Question: '''
<?xml version="1.0" encoding="utf-8"?>
<RelativeLayout xmlns:android="http://schemas.android.com/apk/res/android"
android:layout_width="match_parent"
android:layout_height="match_parent"
android:orientation="vertical" >
<RelativeLayout
android:id="@+id/contact_relMainHeader"
android:layout_width="match_parent"
android:layout_height="55dip"
android:background="#00ad9a"
android:padding="5dp" >
<ImageView
android:id="@+id/contact_btnMenu"
android:layout_width="wrap_content"
android:layout_height="wrap_content"
android:layout_alignParentLeft="true"
android:layout_centerVertical="true"
android:layout_marginBottom="9dip"
android:layout_marginTop="9dip"
android:src="@drawable/backbutton" />
<ImageView
android:id="@+id/textView"
android:layout_width="wrap_content"
android:layout_height="wrap_content"
android:layout_centerHorizontal="true"
android:layout_centerVertical="true"
android:layout_marginBottom="3dip"
android:layout_marginTop="3dip"
android:gravity="center"
android:src="@drawable/centertext" />
</RelativeLayout>
<LinearLayout
android:id="@+id/Llayout"
android:layout_width="fill_parent"
android:layout_height="fill_parent"
android:layout_below="@+id/contact_relMainHeader"
android:background="@android:color/transparent"
android:orientation="vertical" >
<RelativeLayout
android:id="@+id/Rlayout"
android:layout_width="fill_parent"
android:layout_height="0dp"
android:layout_weight="1" >
<LinearLayout
android:id="@+id/contact_linearHeader1"
android:layout_width="match_parent"
android:layout_height="match_parent" >
<com.lociiapp.MapWrapperLayout
android:id="@+id/map_relative_layout"
android:layout_width="match_parent"
android:layout_height="match_parent" >
<fragment
android:id="@+id/map"
android:layout_width="match_parent"
android:layout_height="match_parent"
class="com.google.android.gms.maps.SupportMapFragment" />
<TextView
android:id="@+id/lastSeenDatetextview"
android:layout_width="wrap_content"
android:layout_height="wrap_content"
android:layout_alignParentRight="true"
android:layout_alignParentTop="true"
android:layout_marginTop="25dp"
android:text="Time"
android:textAppearance="?android:attr/textAppearanceLarge" />
<LinearLayout
android:layout_width="match_parent"
android:layout_height="wrap_content"
android:layout_alignParentBottom="true"
android:layout_alignParentLeft="true"
android:orientation="horizontal"
android:background="#<PHONE>"
android:gravity="bottom">
<ListView
android:id="@+id/listView"
android:layout_width="match_parent"
android:layout_height="wrap_content"
android:layout_alignParentTop="true"
android:layout_centerHorizontal="true" >
</ListView>
<TextView
android:id="@+id/typing"
android:layout_width="wrap_content"
android:layout_height="wrap_content"
android:textColor="#000000" />
</LinearLayout>
</com.lociiapp.MapWrapperLayout>
</LinearLayout>
<com.lociiapp.utils.RoundedImageView
android:id="@+id/recciverImage"
android:layout_width="60dip"
android:layout_height="60dip"
android:layout_alignParentLeft="true"
android:layout_alignParentTop="true"
android:layout_marginLeft="10dp"
android:layout_marginTop="10dp"
android:src="@drawable/imge" />
</RelativeLayout>
<LinearLayout
android:id="@+id/llout"
android:layout_width="fill_parent"
android:layout_height="wrap_content"
android:layout_below="@+id/Rlayout"
android:gravity="bottom"
android:orientation="horizontal" >
<EditText
android:id="@+id/txt_inputText"
android:layout_width="match_parent"
android:layout_height="50dip"
android:layout_weight="0.86"
android:background="@drawable/backgroundline"
android:focusableInTouchMode="true"
android:hint="Write Message"
android:paddingLeft="20dp"
android:textColor="#ababab" />
<Button
android:id="@+id/btn_Send"
android:layout_width="79dp"
android:layout_height="50dip"
android:background="#ededed"
android:text="Send"
android:textColor="#000000" />
</LinearLayout>
</LinearLayout>
</RelativeLayout>
'''
This is my XMl i am trying to display listview in half screen and then it should scroll its item basically i want to display only 3 item .
currently my screen is looking like this
while i have to display list-view only half screen please tell suggest me where am doing wrong i have to display listview half screen in which i want to display only 3 item ...
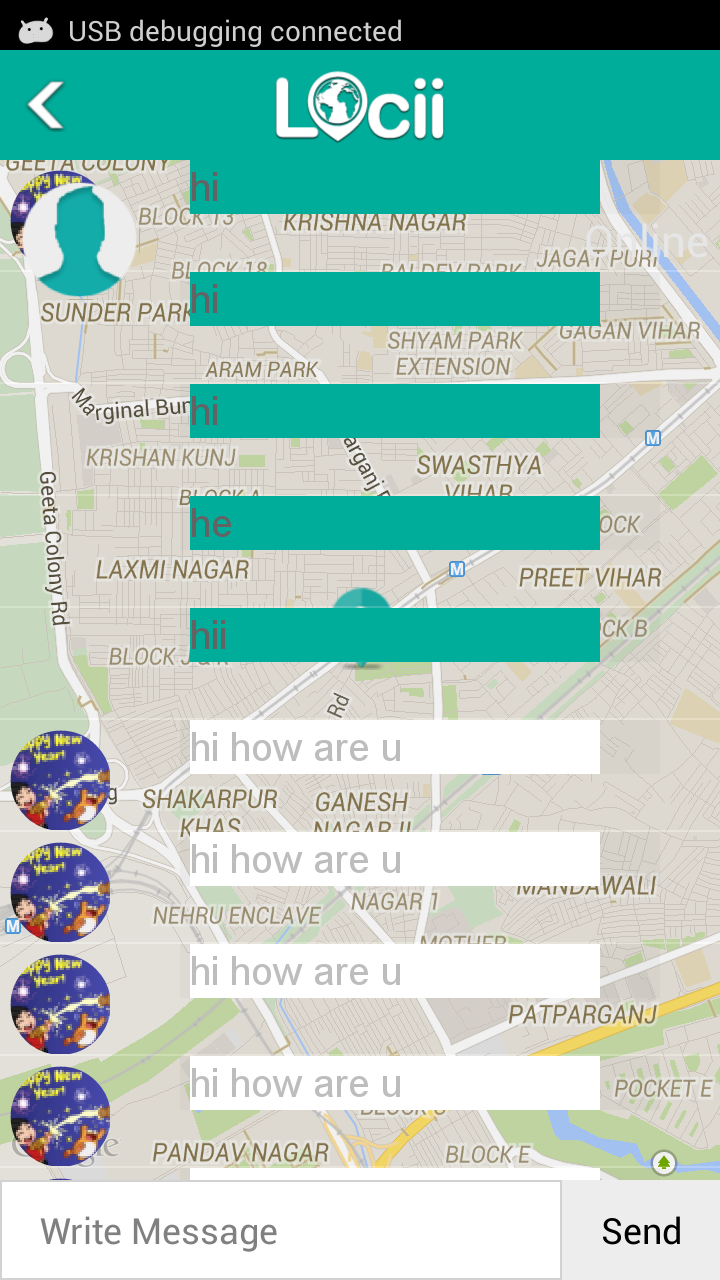
Answer: '''
<LinearLayout
android:layout_width="match_parent"
android:layout_height="120dip"
android:layout_alignParentBottom="true"
android:layout_alignParentLeft="true"
android:background="#<PHONE>"
android:gravity="bottom"
android:orientation="horizontal" >
<ListView
android:id="@+id/listView"
android:layout_width="match_parent"
android:layout_height="wrap_content"
android:layout_alignParentTop="true"
android:layout_centerHorizontal="true" >
</ListView>
<TextView
android:id="@+id/typing"
android:layout_width="wrap_content"
android:layout_height="wrap_content"
android:textColor="#000000" />
</LinearLayout>
'''
replace this and set ur height of linear layout according to given screen and enjoy!!!